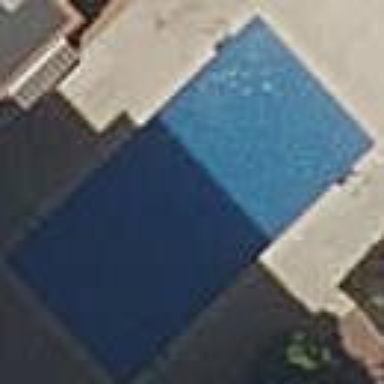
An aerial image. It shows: Swimming pool located in leisure land.